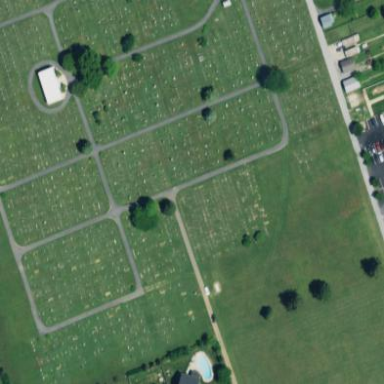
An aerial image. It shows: Cemetery.